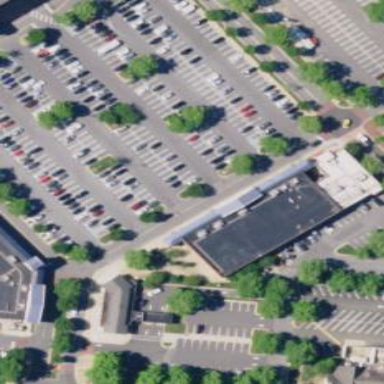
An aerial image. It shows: Retail building.